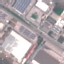
Land use / land cover class: Industrial